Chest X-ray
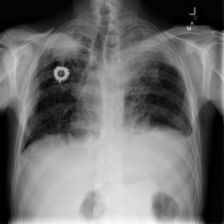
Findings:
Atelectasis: negative
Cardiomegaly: negative
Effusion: negative
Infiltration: negative
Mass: positive
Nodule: negative
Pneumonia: negative
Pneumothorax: negative
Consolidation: negative
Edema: negative
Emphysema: negative
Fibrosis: negative
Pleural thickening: negative
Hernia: negative